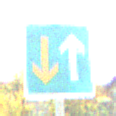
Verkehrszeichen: VorrangVorGegenverkehr
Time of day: MorningAfternoon
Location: Outdoor (RoadRail)
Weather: PartlyCloudy
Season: NotSpecified
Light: Natural